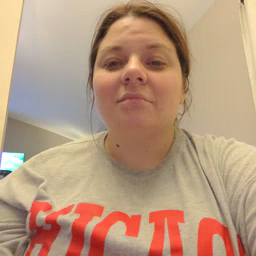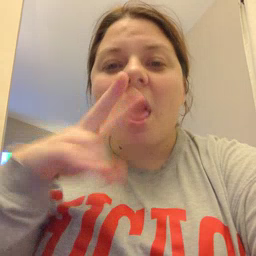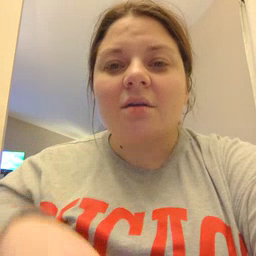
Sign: look